Interaction volume radius: 10 \u00c5
Interaction volume height: 15 \u00c5
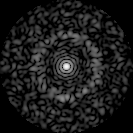
Disorder parameter: 0.8185